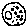
Label: moon